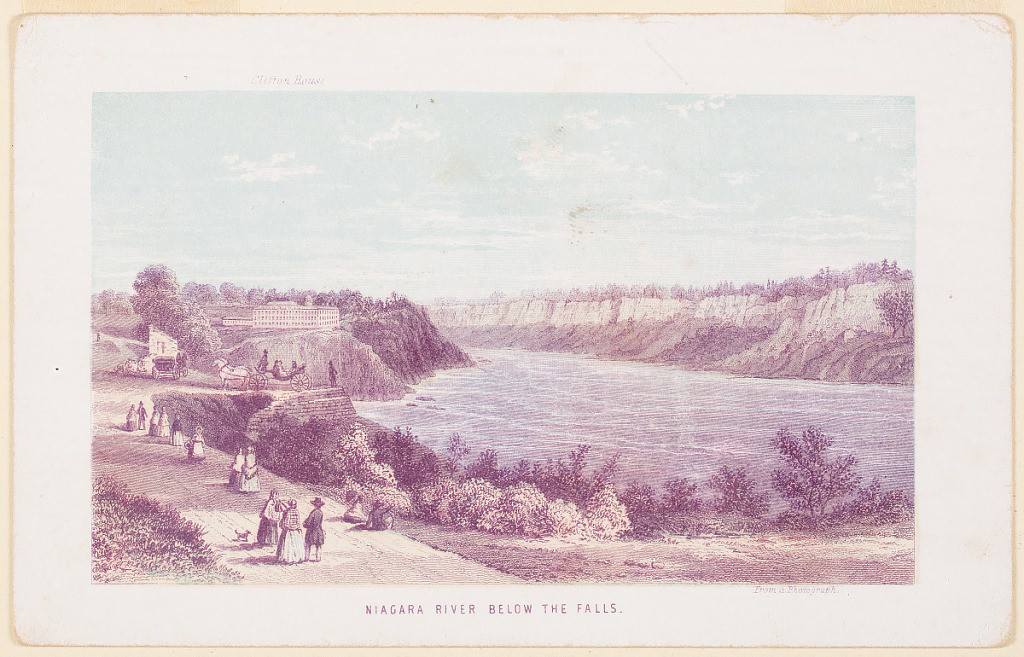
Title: Niagara Falls
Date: ca. 1857
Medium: Color lithograph
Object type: Print
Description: Horizontal rectangle. Lithographs made after photographs.